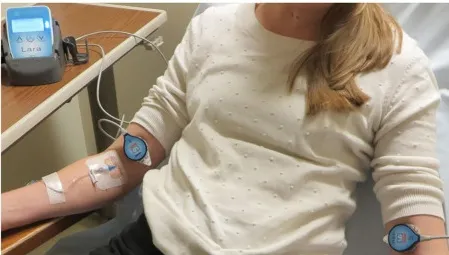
Sensors placed on injection arm and reference arm (B).
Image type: medical_photograph (skin_photograph)